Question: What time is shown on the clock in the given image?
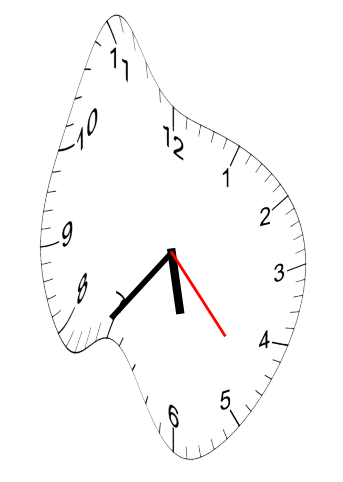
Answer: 05:36:23